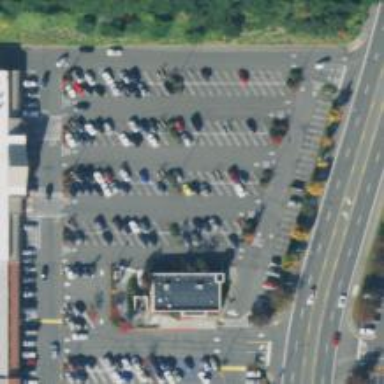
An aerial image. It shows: Trolley bay.